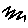
Label: zigzag